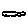
Label: cloud